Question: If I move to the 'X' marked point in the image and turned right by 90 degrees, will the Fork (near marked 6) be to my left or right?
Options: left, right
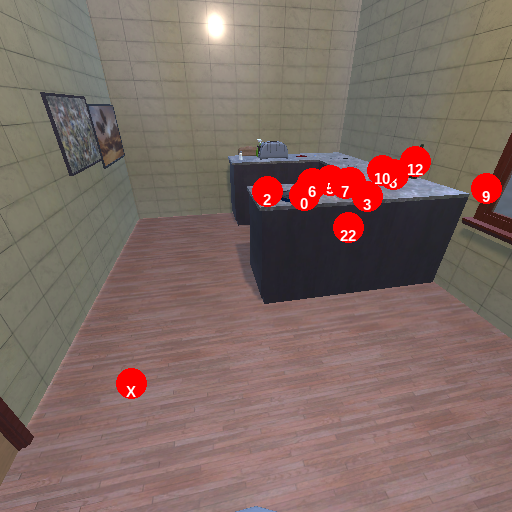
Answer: left